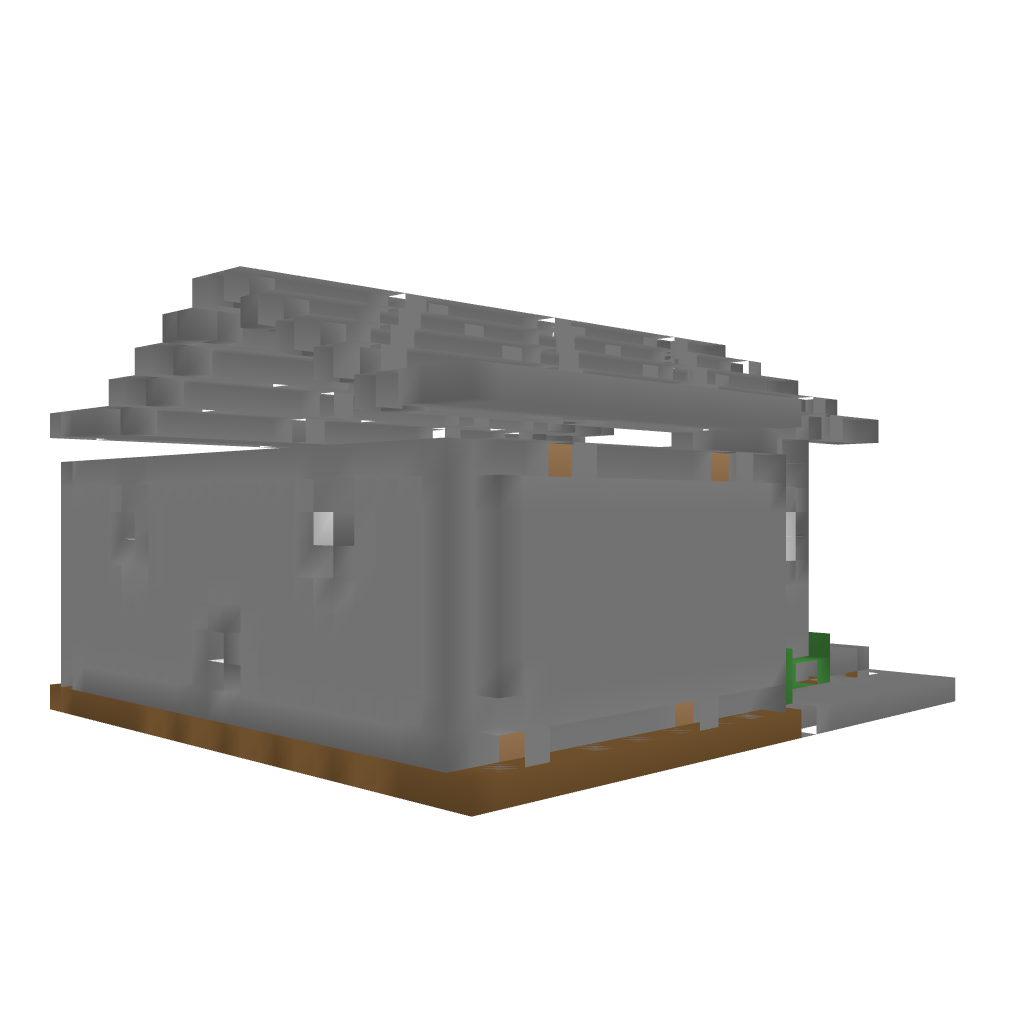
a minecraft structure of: Courthouse bad low quality